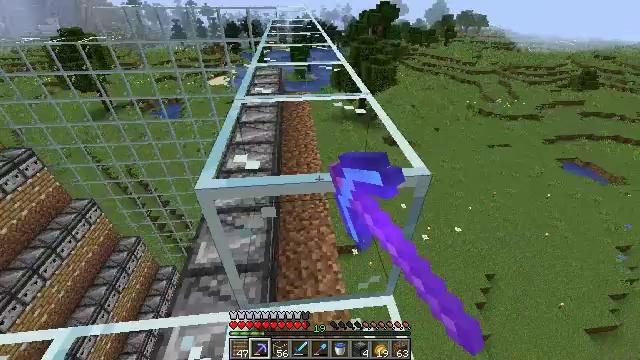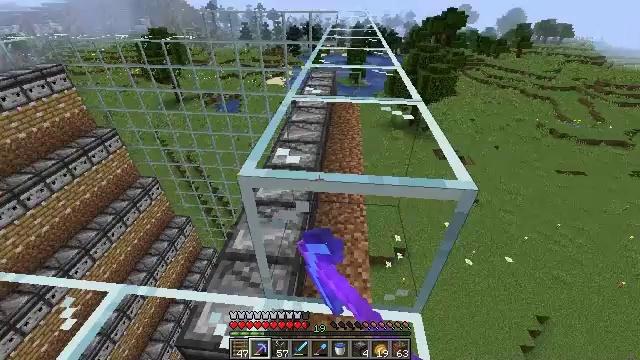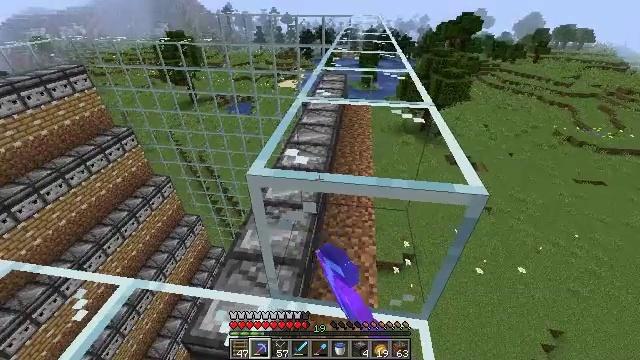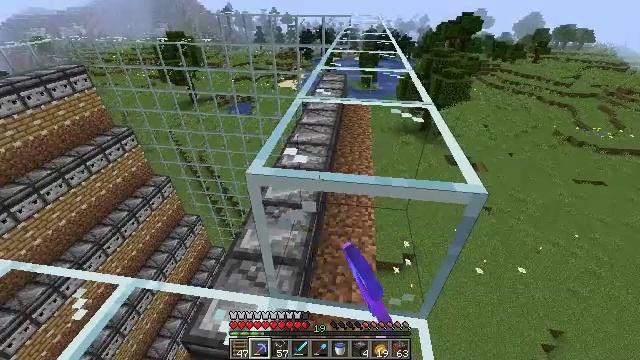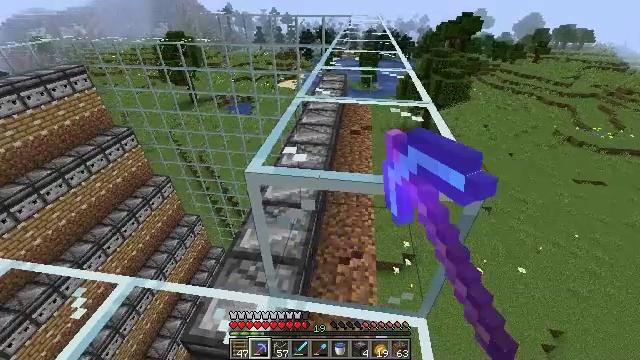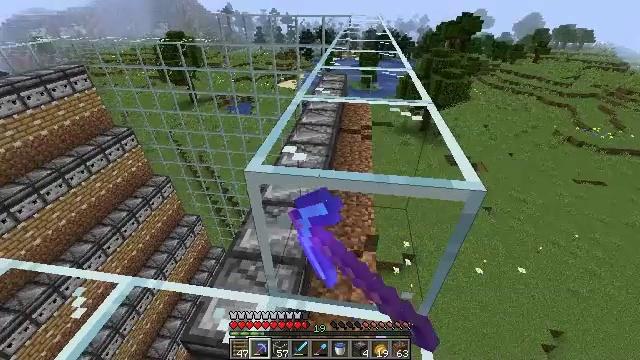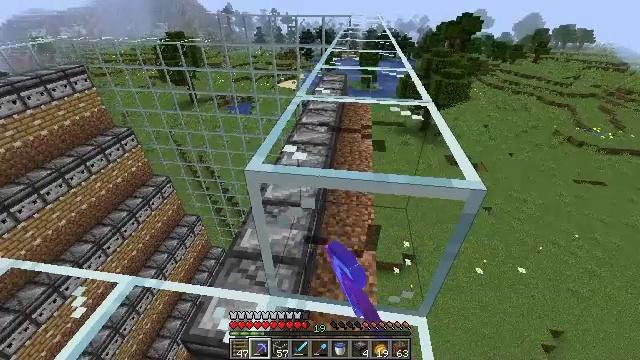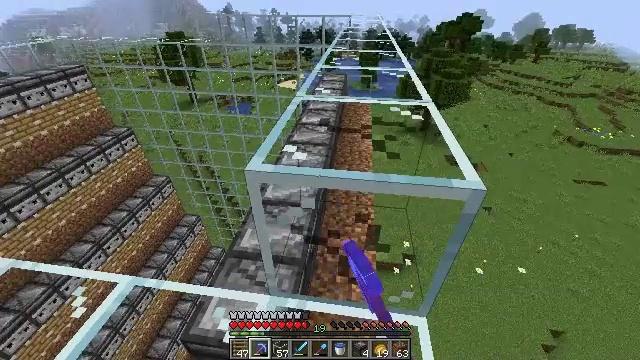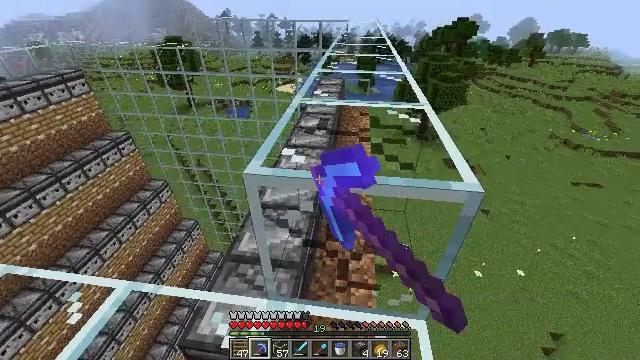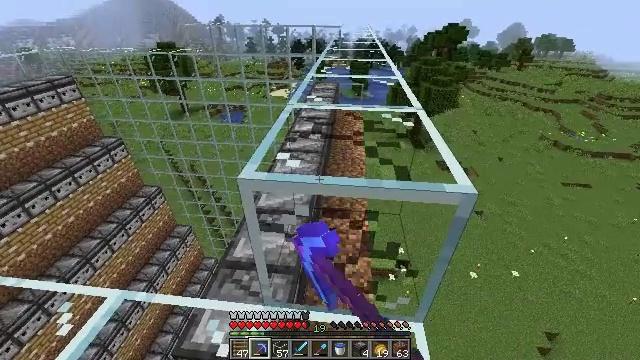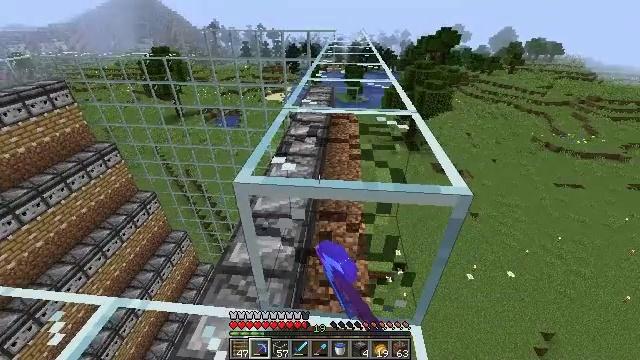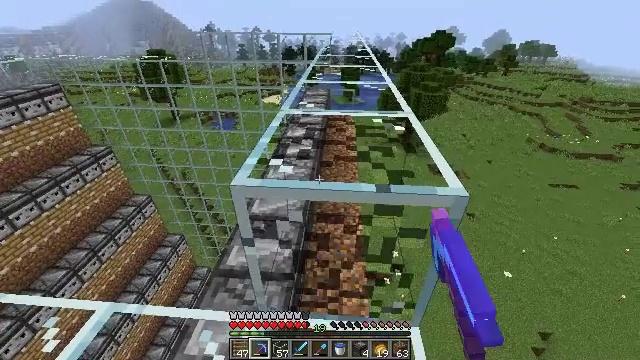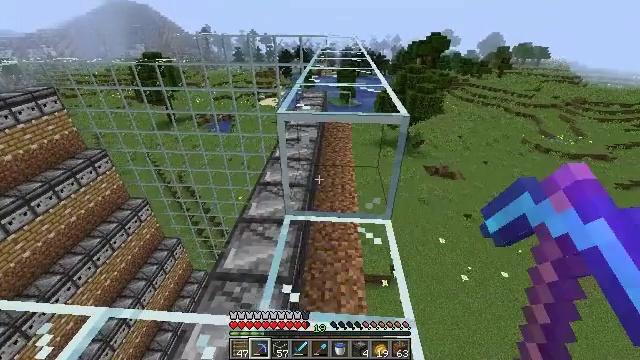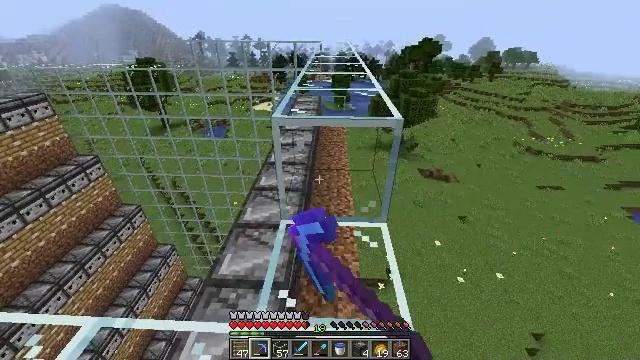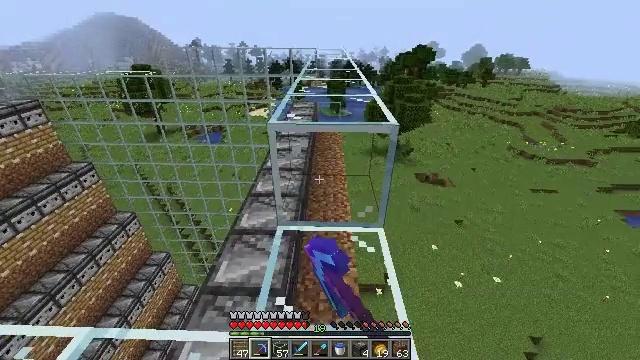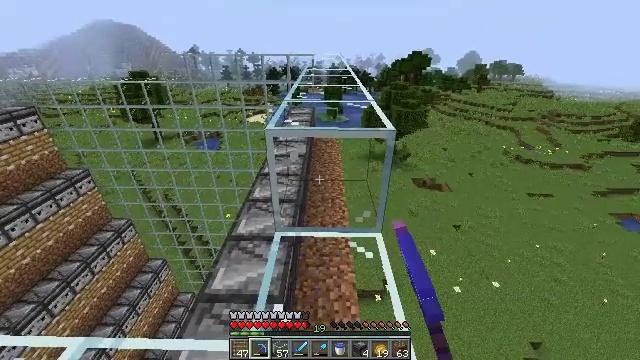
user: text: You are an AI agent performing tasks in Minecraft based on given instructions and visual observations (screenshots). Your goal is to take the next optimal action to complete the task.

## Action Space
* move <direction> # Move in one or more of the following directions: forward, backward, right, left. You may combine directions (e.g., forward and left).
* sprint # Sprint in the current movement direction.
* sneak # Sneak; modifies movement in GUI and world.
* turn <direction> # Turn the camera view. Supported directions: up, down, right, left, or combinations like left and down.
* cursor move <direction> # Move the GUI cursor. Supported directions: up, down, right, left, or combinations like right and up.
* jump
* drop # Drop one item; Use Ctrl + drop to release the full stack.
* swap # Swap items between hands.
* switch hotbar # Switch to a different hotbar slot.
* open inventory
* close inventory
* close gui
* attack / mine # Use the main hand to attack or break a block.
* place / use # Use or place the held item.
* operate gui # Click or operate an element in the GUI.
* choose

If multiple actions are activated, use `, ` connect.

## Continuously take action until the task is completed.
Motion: motion action
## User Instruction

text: Remove the glass to use the space.
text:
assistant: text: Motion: turn left, attack / mine
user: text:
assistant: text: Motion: turn left, attack / mine
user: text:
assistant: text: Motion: attack / mine
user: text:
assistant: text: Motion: attack / mine
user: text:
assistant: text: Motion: attack / mine
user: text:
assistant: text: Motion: attack / mine
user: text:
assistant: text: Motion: attack / mine
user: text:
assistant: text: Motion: attack / mine
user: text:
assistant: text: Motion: turn right, attack / mine
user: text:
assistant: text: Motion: turn right, attack / mine
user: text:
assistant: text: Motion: attack / mine
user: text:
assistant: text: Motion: attack / mine
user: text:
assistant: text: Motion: turn right, attack / mine
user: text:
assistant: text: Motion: turn up, attack / mine
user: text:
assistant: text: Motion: turn up, attack / mine
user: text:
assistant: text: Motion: attack / mine
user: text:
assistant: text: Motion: turn up, attack / mine
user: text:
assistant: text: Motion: turn up, attack / mine
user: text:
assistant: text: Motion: attack / mine
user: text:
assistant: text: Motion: attack / mine
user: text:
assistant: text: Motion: attack / mine
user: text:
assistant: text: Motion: attack / mine
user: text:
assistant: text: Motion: attack / mine
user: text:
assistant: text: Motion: attack / mine
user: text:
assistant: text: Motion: attack / mine
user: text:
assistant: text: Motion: attack / mine
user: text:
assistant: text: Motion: move forward, attack / mine
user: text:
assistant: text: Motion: move forward, attack / mine
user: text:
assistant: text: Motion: move forward, attack / mine
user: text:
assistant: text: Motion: move forward, turn right and up, attack / mine